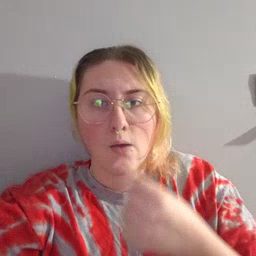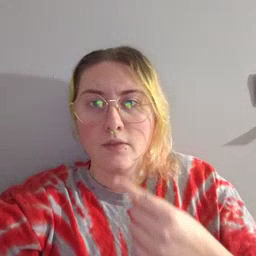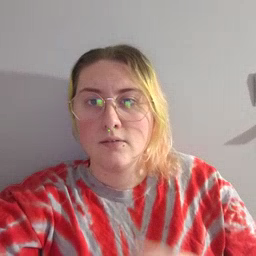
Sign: mouth